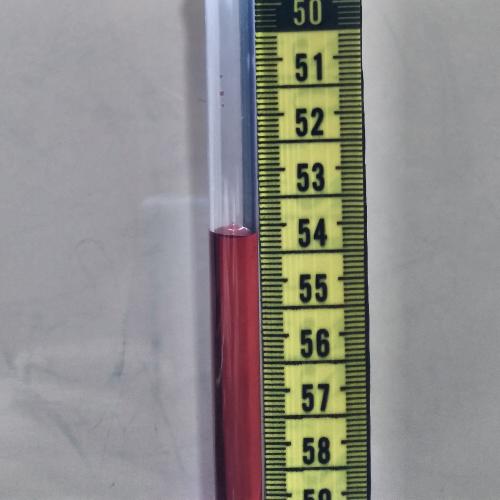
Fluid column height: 54.2 cm